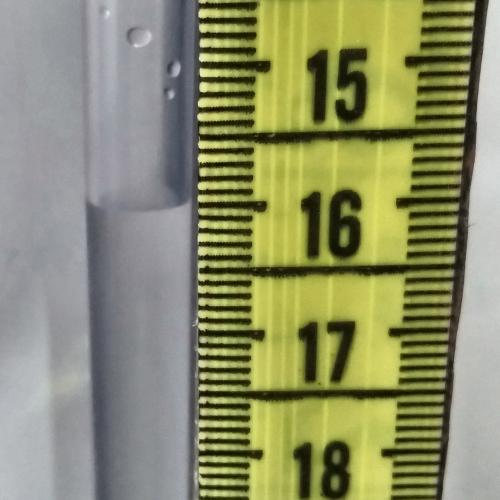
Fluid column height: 16.0 cm